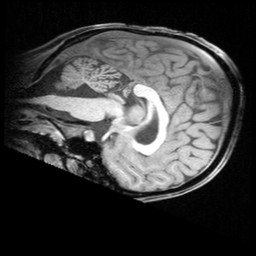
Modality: T1w
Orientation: sagittal
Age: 22
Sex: female
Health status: healthy